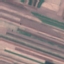
Land use / land cover: AnnualCrop